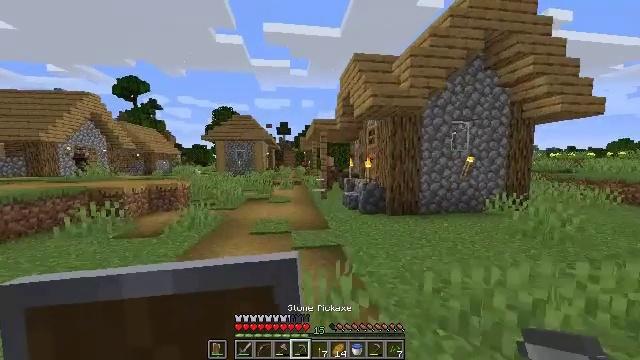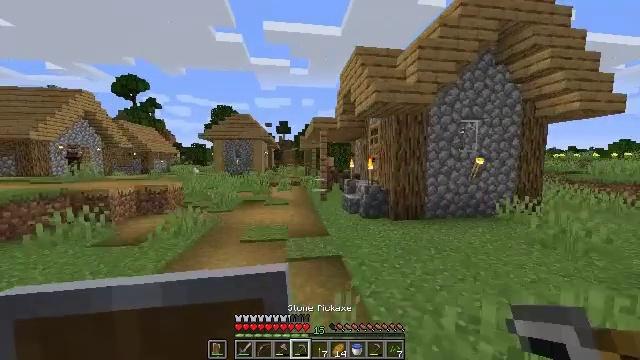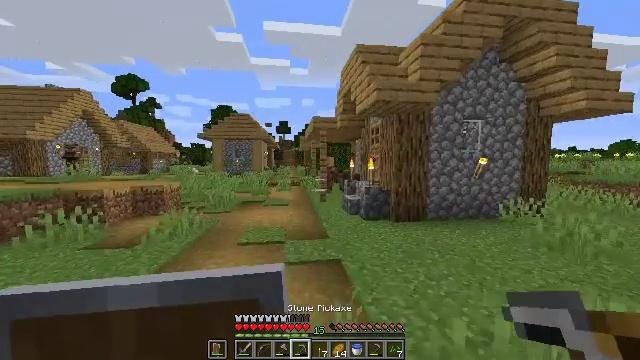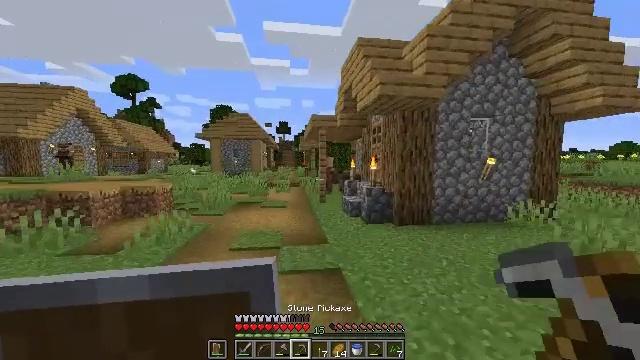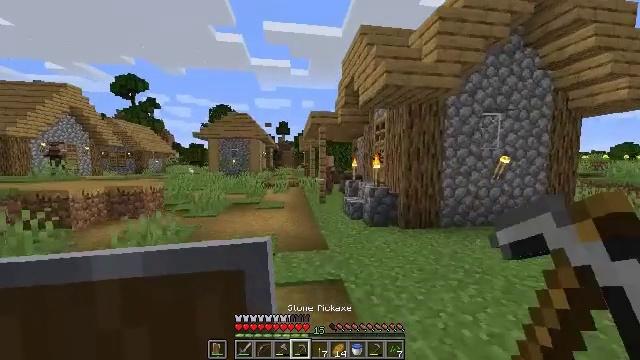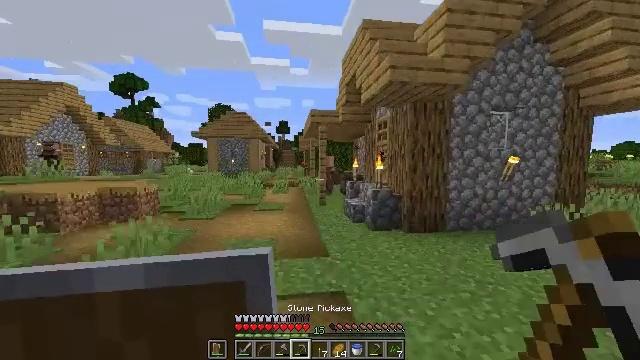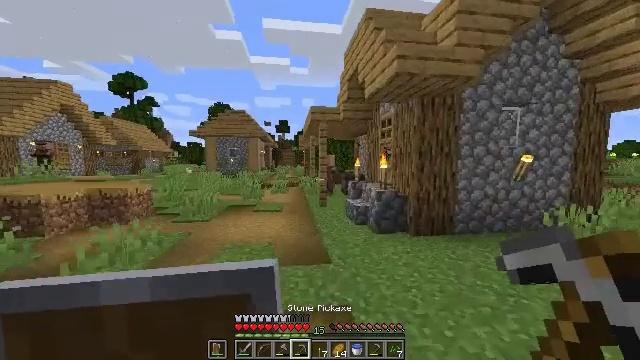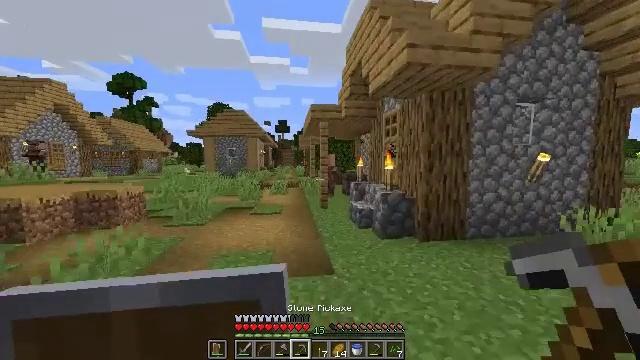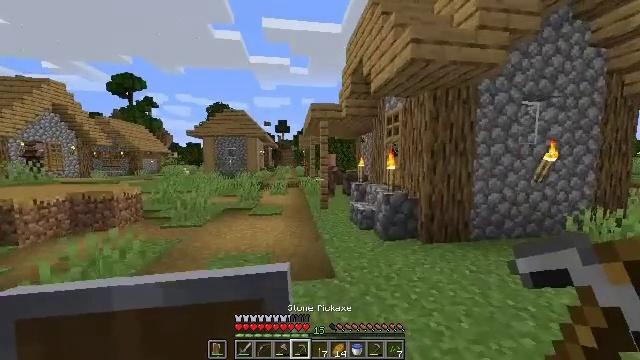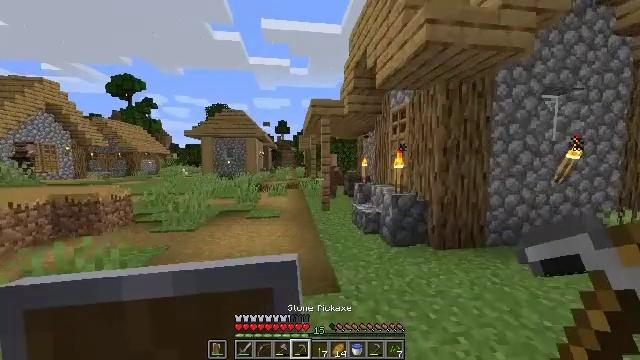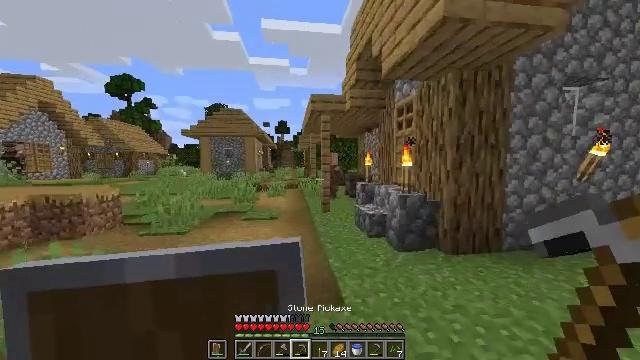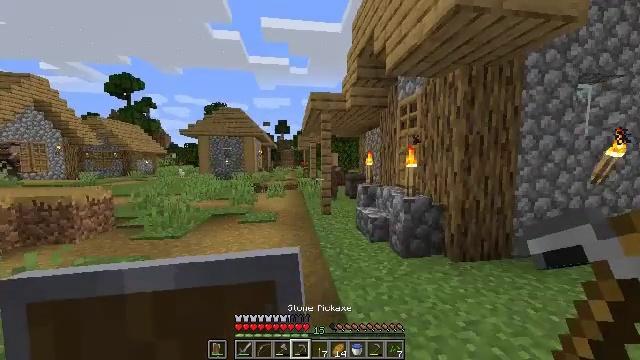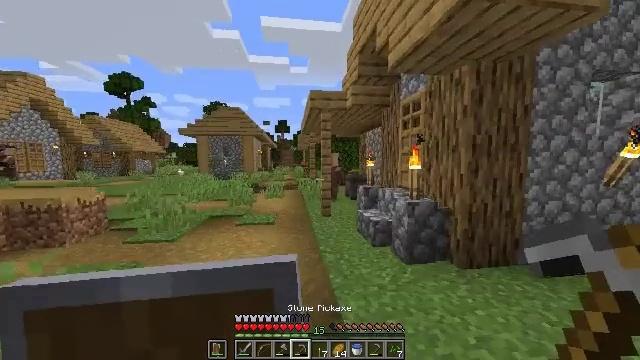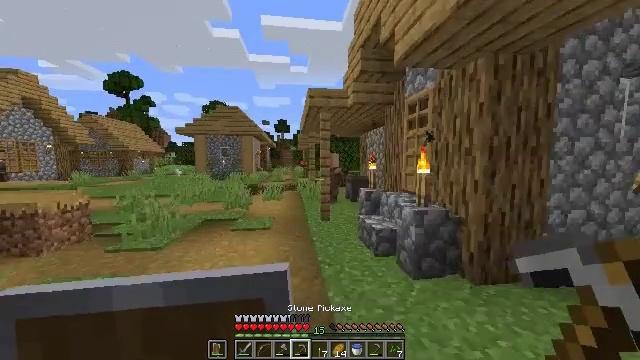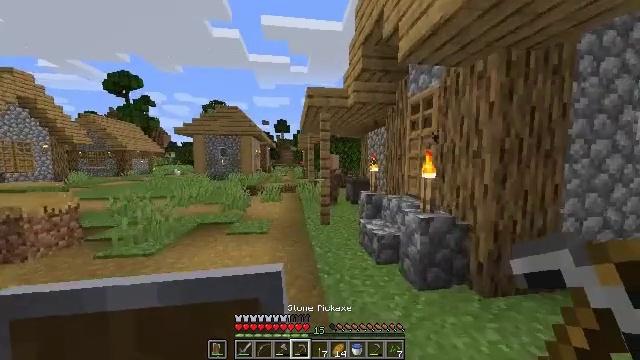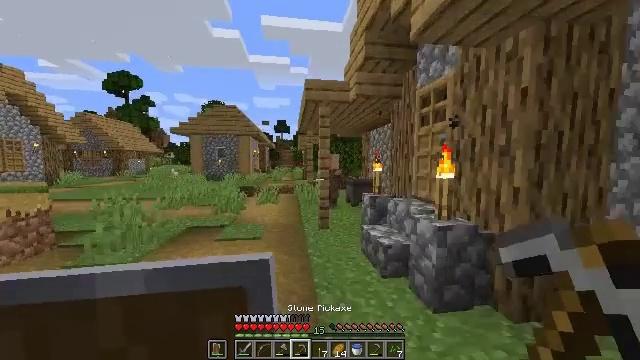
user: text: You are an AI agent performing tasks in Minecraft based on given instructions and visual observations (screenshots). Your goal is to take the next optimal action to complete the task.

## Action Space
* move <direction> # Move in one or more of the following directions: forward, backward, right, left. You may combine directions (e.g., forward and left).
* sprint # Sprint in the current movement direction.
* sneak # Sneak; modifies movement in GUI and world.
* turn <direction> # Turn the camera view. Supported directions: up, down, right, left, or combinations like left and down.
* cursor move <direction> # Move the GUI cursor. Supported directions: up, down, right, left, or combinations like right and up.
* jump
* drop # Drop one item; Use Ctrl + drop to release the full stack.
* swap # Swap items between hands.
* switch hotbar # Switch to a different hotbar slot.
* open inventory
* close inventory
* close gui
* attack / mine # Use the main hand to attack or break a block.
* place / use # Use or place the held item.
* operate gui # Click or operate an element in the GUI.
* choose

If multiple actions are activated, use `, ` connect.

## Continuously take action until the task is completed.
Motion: motion action
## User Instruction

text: Destroy the cauldron to put it in your inventory.
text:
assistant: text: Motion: move forward, sprint
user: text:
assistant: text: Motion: move forward
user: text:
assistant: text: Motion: move forward
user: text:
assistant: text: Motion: move forward
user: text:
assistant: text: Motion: move forward
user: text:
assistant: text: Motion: move forward
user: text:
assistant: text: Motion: move forward
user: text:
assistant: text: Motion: move forward
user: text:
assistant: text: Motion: move forward
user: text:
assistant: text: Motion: move forward
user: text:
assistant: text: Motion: move forward
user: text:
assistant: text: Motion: move forward
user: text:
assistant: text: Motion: move forward
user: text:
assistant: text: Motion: move forward
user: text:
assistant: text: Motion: move forward
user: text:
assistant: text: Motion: move forward
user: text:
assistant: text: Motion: move forward and move left
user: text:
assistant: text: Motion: move forward and move left
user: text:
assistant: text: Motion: move forward and move left, turn right
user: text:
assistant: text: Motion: move forward and move left, turn right
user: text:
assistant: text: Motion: move forward and move left, turn right and up
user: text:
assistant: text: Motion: move forward and move left, turn right
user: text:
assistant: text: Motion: move forward and move left
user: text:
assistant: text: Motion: move forward and move left
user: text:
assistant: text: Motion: move forward and move left
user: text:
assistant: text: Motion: move forward and move left
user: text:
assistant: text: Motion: move forward and move left
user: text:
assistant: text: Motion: move forward and move left, turn right
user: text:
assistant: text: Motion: move forward and move left, turn right and down
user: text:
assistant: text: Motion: move forward and move left, turn right and down